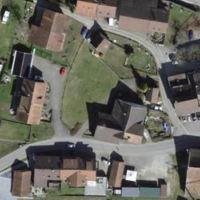
EUNIS habitat code: 54
Species observed at this site:
Juglans regia